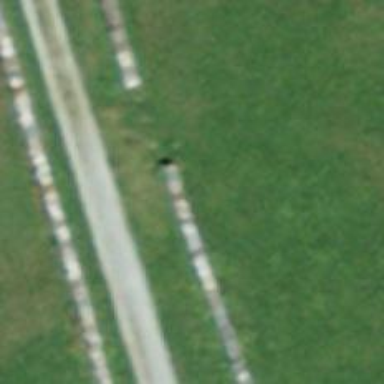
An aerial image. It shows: Bench.